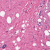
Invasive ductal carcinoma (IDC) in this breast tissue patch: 0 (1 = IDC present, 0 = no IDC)